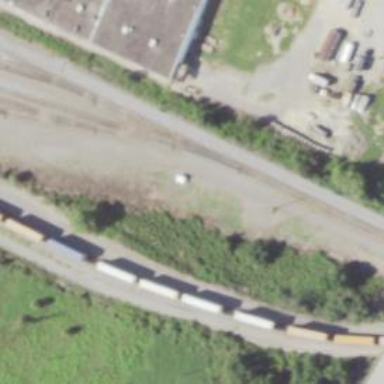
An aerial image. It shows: Railway yard used for servicing trains.